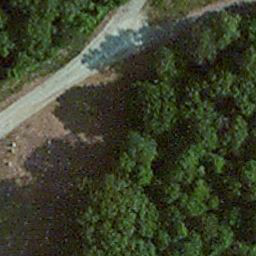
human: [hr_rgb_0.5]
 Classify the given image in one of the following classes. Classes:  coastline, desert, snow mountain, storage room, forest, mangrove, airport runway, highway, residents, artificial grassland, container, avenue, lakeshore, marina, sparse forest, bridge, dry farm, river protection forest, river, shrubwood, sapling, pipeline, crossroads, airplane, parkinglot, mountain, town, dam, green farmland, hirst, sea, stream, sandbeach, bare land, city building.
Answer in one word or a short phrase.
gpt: avenue